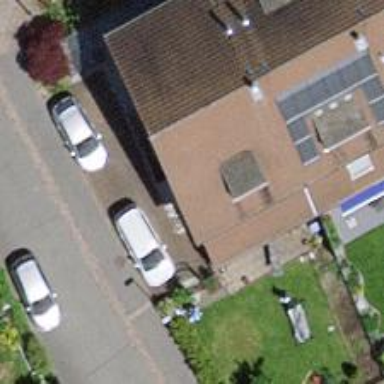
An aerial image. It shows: Simple and straightforward house.